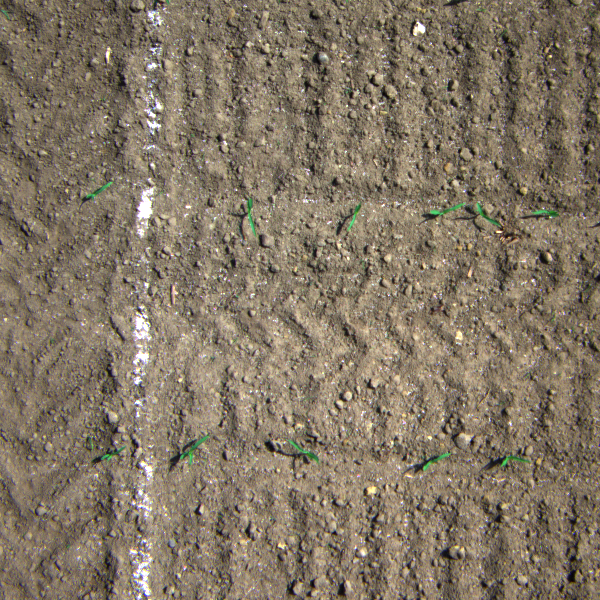
Acquisition date: 2023-05-25
Tile: 0740
Annotated plant instances:
label: maize
label: maize
label: maize
label: maize
label: maize
label: weed_other
label: maize
label: maize
label: maize
label: maize
label: maize
label: maize
label: barnyard_grass
label: weed_other
label: weed_other
label: weed_other
label: weed_other
label: weed_other
label: weed_other
label: amaranth
label: weed_other
label: weed_other
label: weed_other
label: weed_other
label: weed_other
label: weed_other
label: weed_other
label: weed_other
label: weed_other